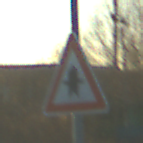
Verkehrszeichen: Vorfahrt
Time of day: SunriseSunset
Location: Outdoor (RoadRail)
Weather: PartlyCloudy
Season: NotSpecified
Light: Natural